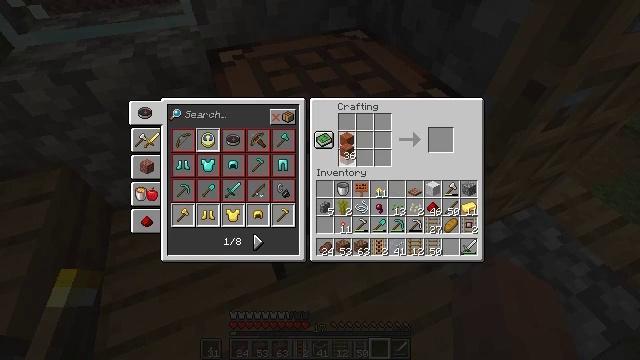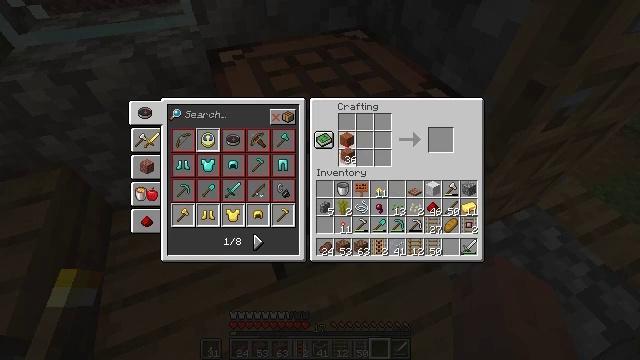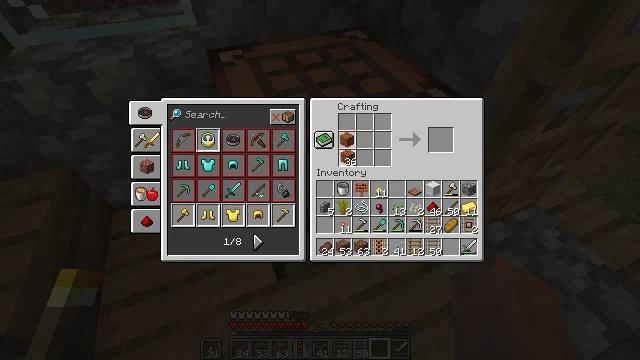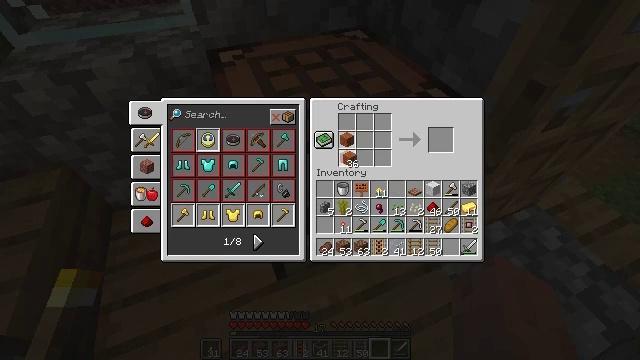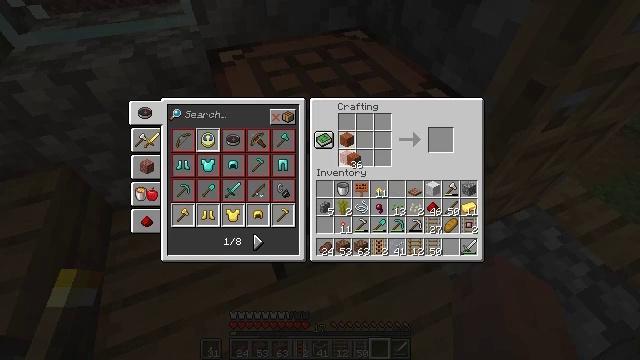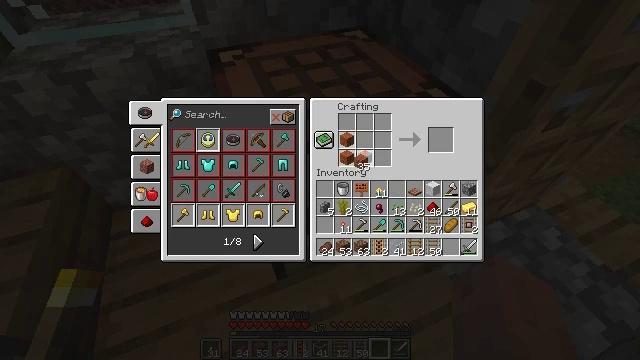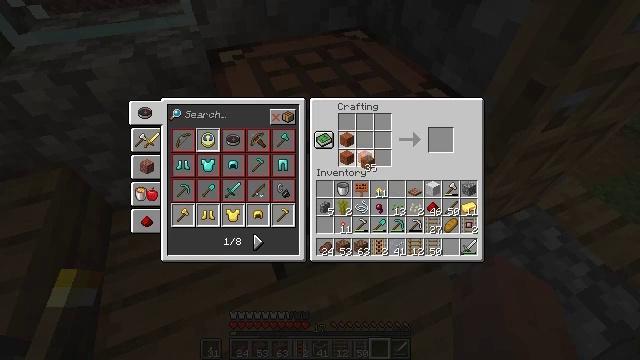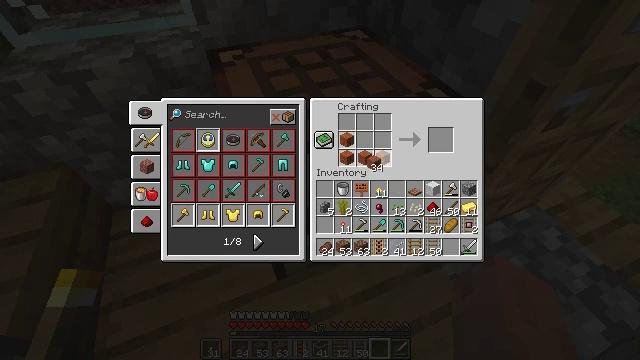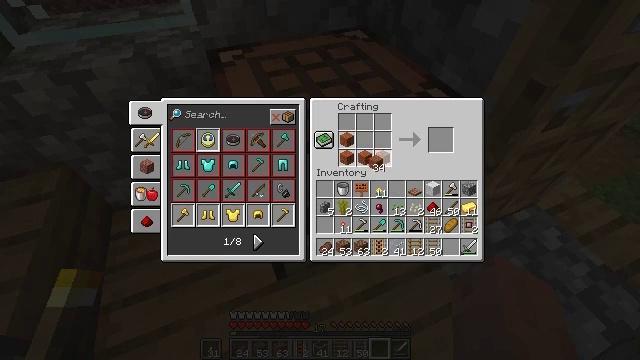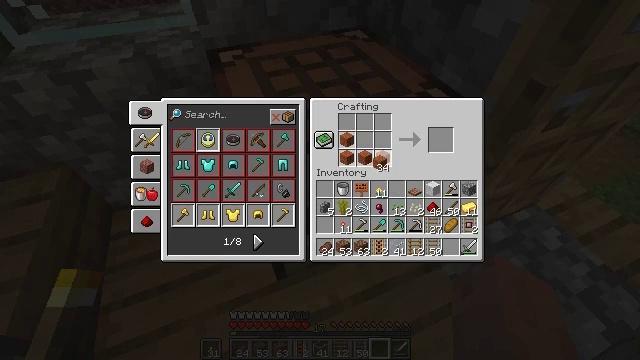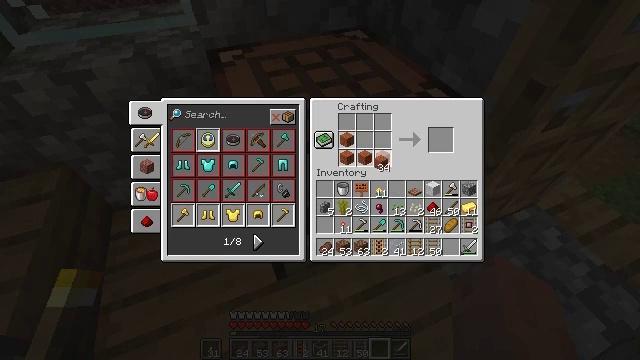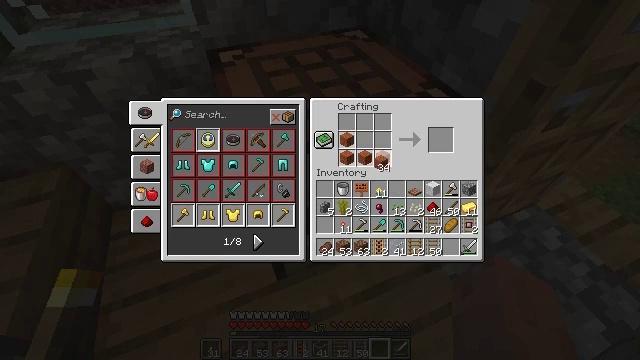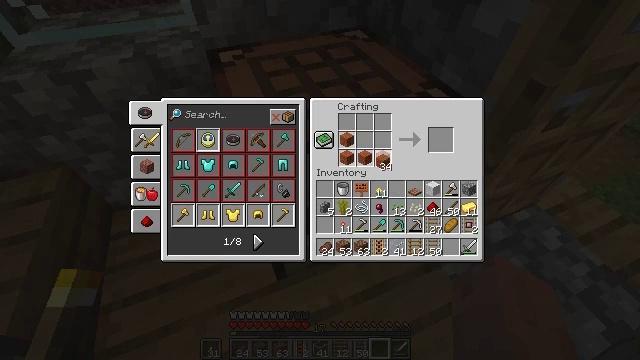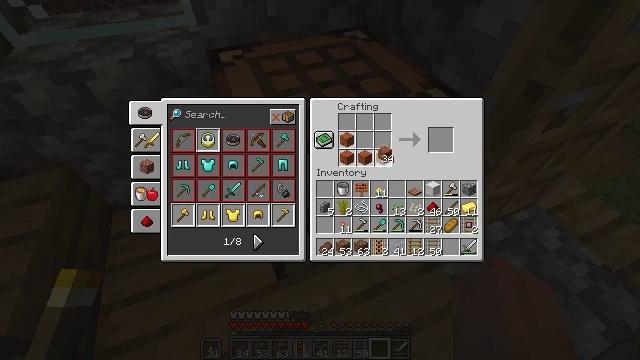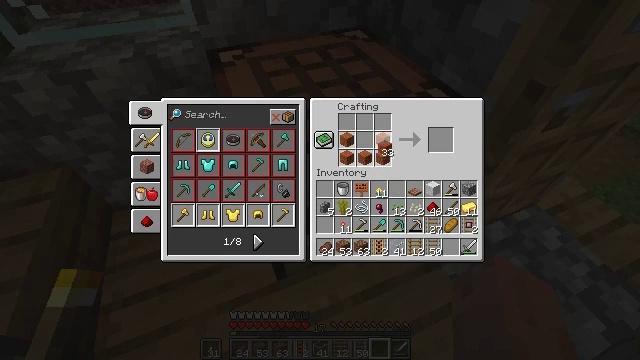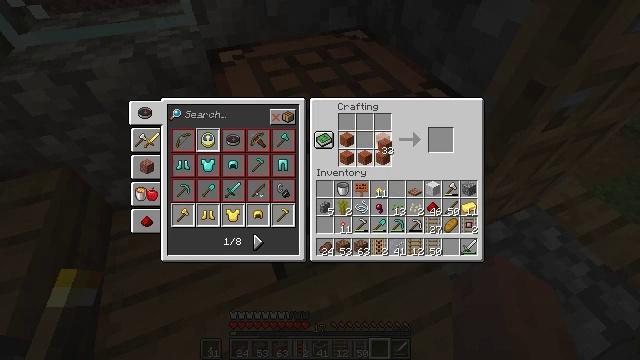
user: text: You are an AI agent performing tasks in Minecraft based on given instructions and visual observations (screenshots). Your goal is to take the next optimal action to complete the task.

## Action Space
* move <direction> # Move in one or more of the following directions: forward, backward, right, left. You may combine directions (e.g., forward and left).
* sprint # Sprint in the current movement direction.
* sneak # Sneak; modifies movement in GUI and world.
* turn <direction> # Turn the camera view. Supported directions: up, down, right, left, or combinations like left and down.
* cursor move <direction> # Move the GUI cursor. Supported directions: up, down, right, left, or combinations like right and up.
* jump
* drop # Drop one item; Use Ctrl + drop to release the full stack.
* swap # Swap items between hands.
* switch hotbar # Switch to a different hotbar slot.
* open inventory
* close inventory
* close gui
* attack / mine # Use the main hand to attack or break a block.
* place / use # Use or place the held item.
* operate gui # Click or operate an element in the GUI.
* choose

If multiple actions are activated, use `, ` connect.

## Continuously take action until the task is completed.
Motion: motion action
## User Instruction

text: Use a crafting table to make a acacia boat.
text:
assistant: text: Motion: choose
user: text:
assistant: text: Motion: choose
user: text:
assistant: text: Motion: choose
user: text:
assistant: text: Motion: choose
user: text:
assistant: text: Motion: cursor move right, choose
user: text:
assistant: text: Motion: cursor move right, choose
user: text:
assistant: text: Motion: choose
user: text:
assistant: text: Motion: choose
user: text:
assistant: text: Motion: choose
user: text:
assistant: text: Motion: choose
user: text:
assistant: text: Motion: choose
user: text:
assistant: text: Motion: choose
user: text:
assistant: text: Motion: cursor move up, choose
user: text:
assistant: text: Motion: choose
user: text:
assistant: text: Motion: choose
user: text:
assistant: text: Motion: choose
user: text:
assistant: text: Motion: choose
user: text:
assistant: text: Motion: choose
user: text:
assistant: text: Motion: choose
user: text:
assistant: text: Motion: choose
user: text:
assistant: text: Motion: choose
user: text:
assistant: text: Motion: choose
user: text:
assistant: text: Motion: no_op
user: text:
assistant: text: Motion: cursor move right
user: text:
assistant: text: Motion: cursor move right and down
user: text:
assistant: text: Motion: cursor move right and down
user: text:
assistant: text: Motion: cursor move down
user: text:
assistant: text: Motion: no_op
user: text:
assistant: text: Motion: no_op
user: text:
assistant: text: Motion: no_op